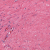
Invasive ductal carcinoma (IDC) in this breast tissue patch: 0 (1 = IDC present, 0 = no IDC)